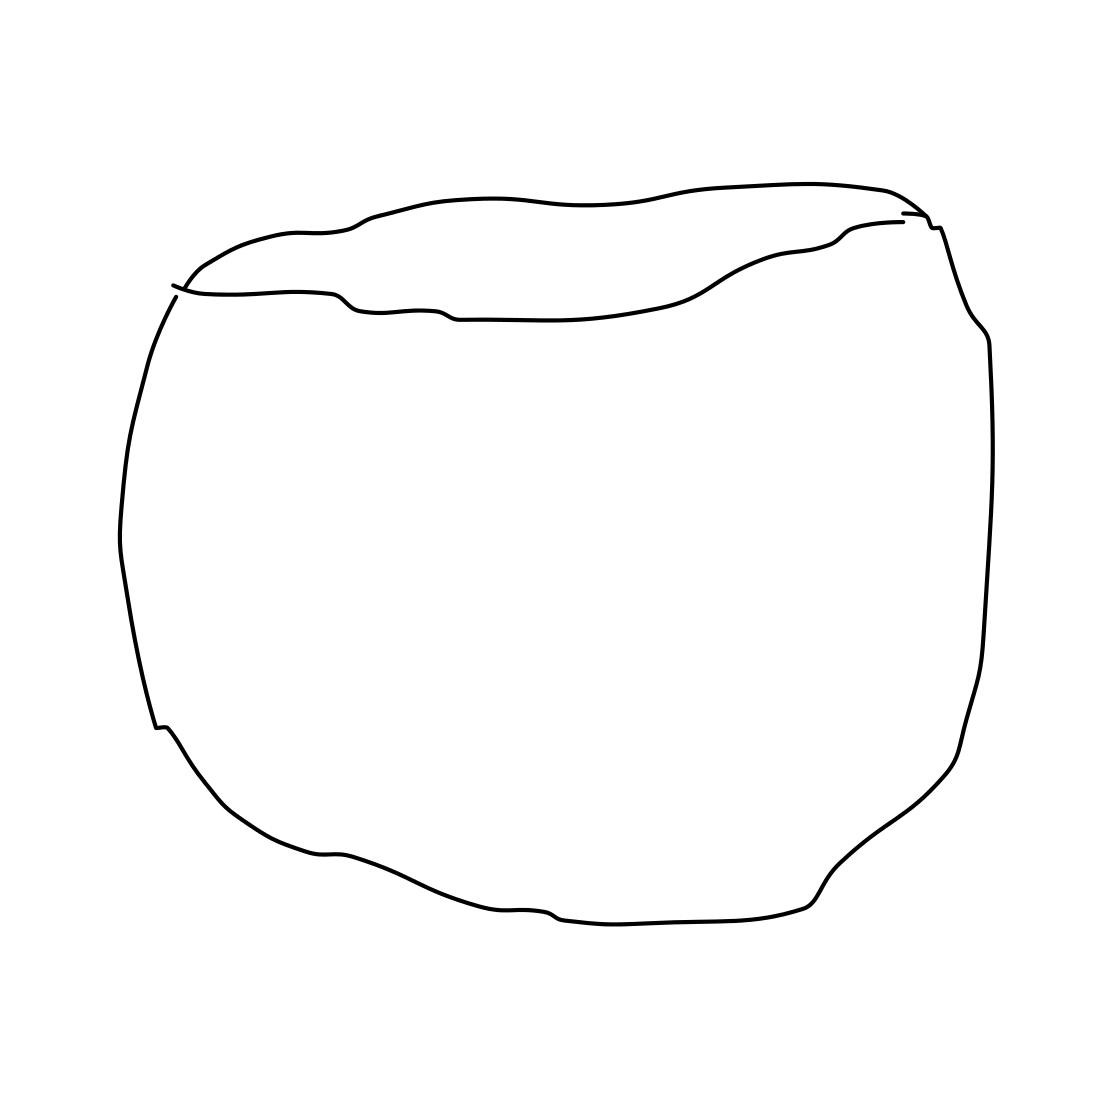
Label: bowl